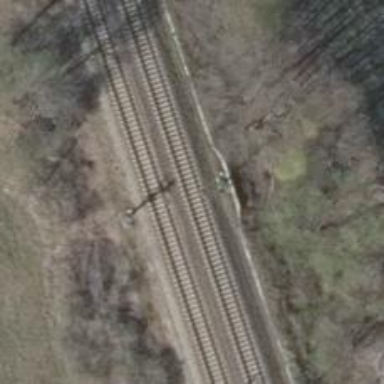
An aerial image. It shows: Light railway signal with light crossing form.